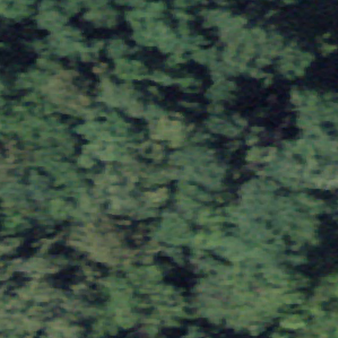
Label: other